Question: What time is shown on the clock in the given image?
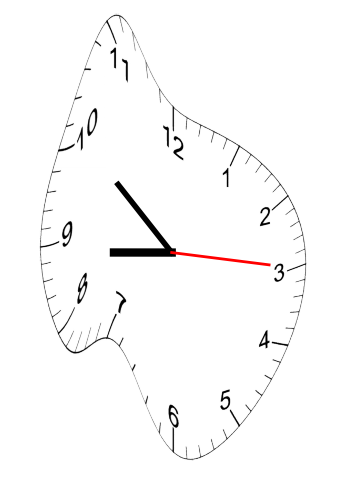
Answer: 08:51:15